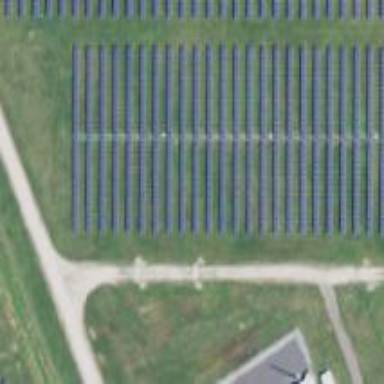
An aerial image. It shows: Solar power generator using photovoltaic panels.